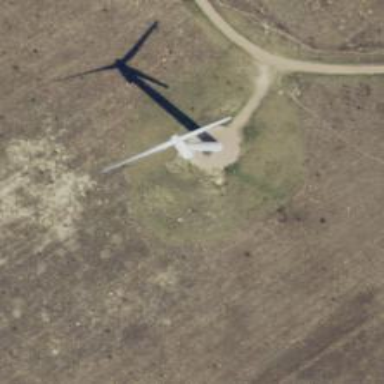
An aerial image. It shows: Wind power generator employing wind turbines.